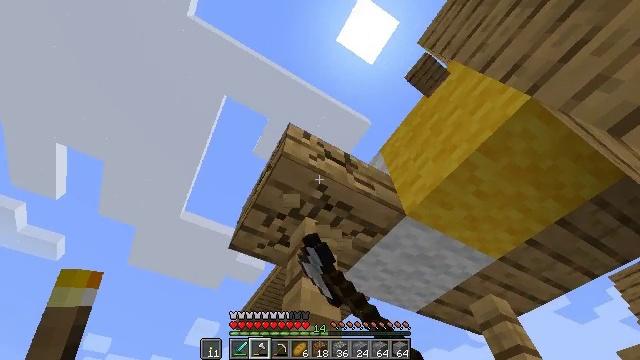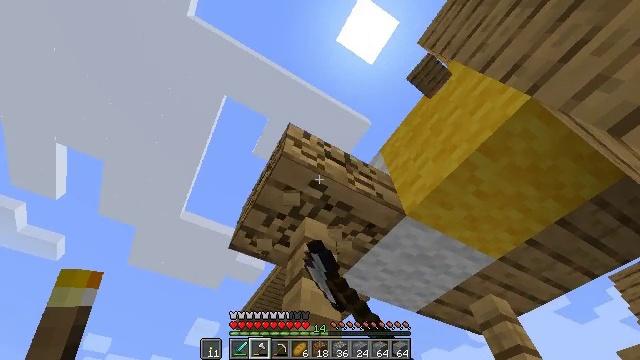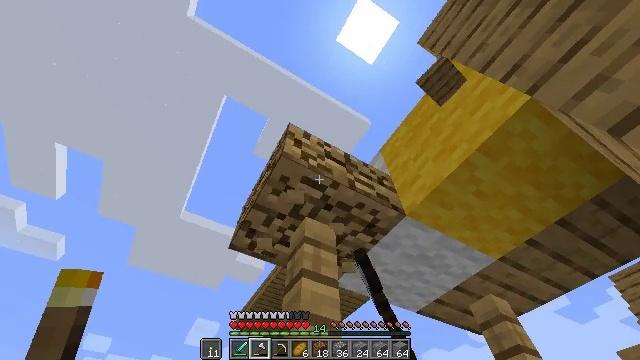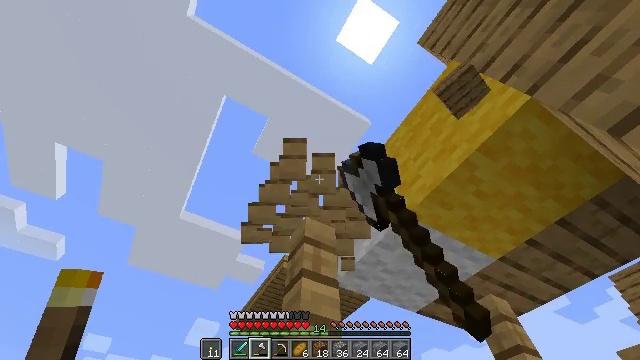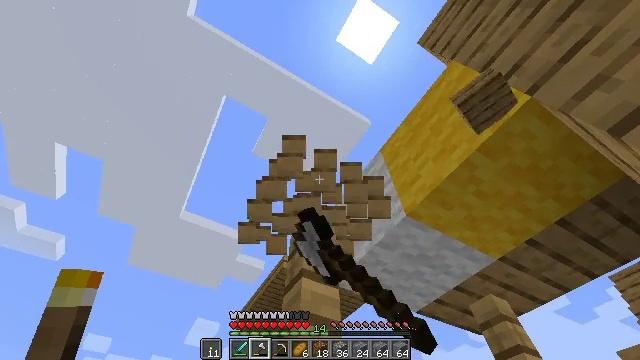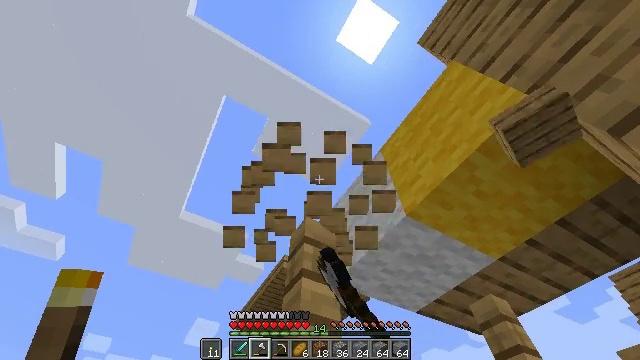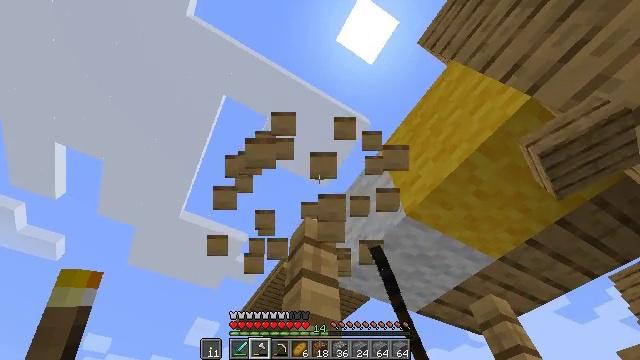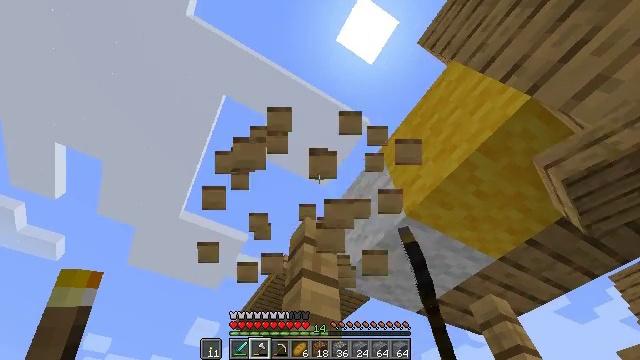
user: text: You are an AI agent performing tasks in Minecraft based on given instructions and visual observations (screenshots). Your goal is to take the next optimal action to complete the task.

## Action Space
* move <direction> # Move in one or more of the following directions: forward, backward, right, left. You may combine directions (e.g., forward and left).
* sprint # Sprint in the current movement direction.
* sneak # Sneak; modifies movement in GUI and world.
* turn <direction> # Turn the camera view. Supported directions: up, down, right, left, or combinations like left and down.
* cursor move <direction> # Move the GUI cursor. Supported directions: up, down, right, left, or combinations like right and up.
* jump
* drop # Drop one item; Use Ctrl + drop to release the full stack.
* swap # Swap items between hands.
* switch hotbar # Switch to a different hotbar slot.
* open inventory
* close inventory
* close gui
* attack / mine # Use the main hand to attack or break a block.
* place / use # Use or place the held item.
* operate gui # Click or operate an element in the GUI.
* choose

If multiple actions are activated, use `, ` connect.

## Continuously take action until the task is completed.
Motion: motion action
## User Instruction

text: Dig up the oak slab used in construction.
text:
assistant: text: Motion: attack / mine
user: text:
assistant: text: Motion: attack / mine
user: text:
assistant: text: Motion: attack / mine
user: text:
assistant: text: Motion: attack / mine
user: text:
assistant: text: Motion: attack / mine
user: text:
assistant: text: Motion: attack / mine
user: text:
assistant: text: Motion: attack / mine
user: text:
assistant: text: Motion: attack / mine